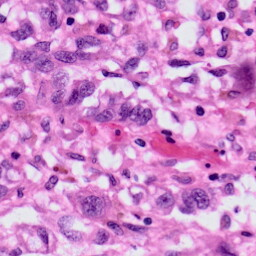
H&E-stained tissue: Skin